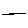
Label: line